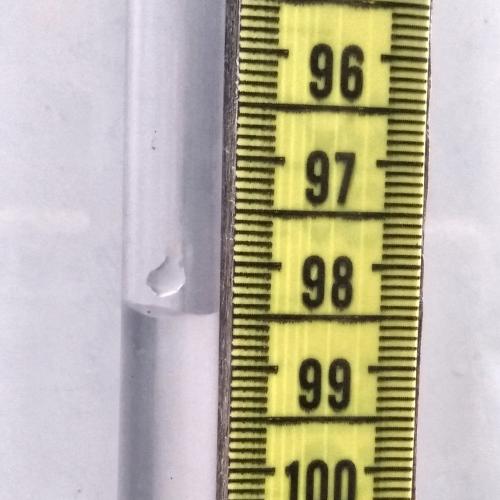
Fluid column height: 98.5 cm